Field crop: maize
Growth stage: 2
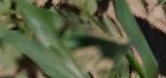
Species: maize